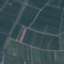
Land use / land cover class: PermanentCrop